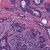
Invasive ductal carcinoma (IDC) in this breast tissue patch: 1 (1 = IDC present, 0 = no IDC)